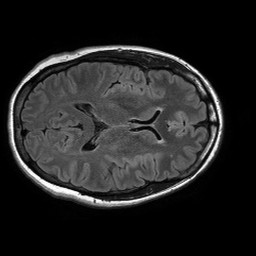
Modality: FLAIR
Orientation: axial
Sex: female
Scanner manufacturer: philips
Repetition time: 11 s
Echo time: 0.125 s